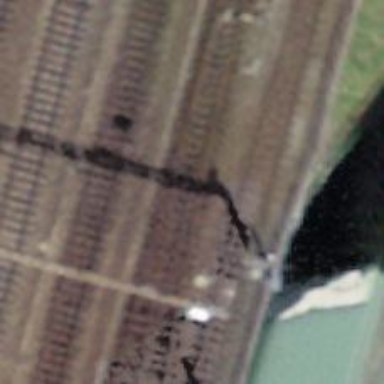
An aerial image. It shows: Bridge carrying single electrified rail track used for siding service. The track is equipped with contact line.